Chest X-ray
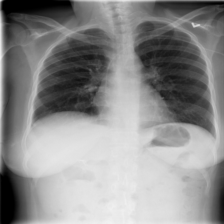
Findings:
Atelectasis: negative
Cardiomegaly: negative
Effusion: negative
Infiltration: positive
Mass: negative
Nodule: negative
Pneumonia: negative
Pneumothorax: negative
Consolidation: negative
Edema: negative
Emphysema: negative
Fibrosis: negative
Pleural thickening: negative
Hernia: negative